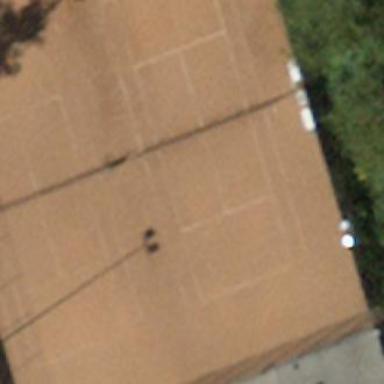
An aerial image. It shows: Tennis court on pitch designated for leisure land.